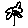
Label: flower